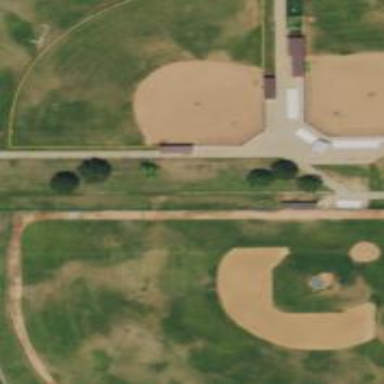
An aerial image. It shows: Softball pitch for leisure land activities.